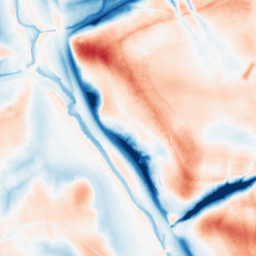
Category: trend_removal
Decomposition family: local_polynomial
Decomposition parameters: window_size: 51
degree: 1
Upsampling method: sinc_hamming
Upsampling parameters: scale: 4
kernel_size: 16
Upsampling scale: 4